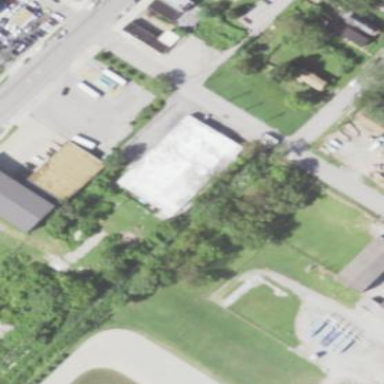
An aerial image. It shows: Building that is sports center for roller skating on leisure land.